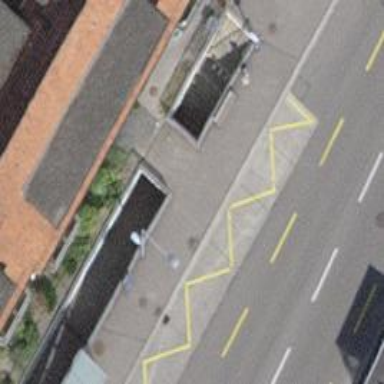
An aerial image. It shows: Steps with asphalt surface.